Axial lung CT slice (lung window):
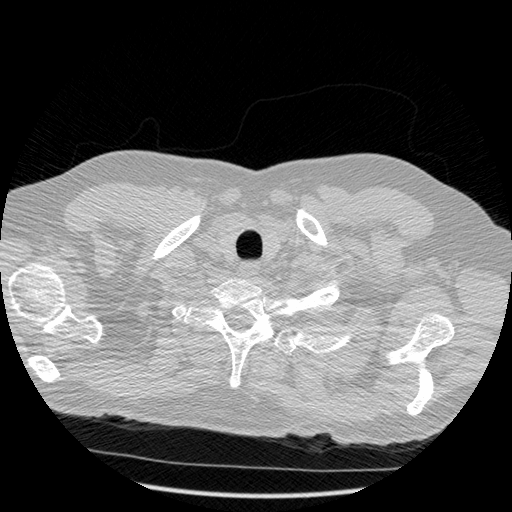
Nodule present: no